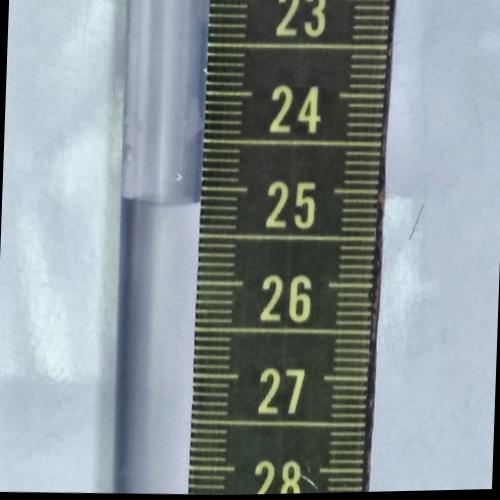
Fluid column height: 25.2 cm